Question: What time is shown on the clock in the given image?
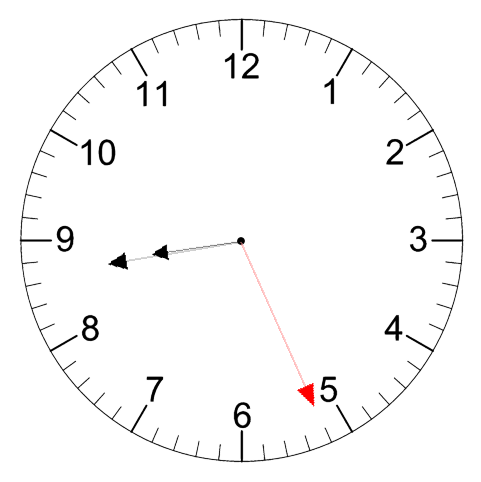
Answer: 08:43:26